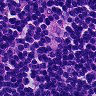
Metastatic tissue present: no